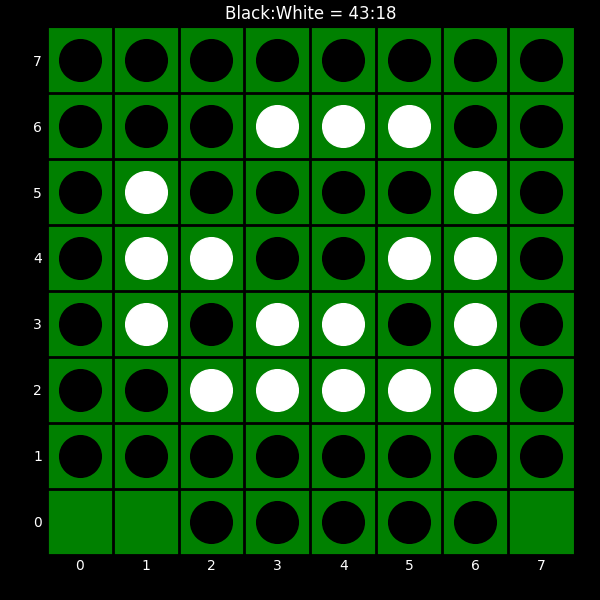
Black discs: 43
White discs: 18